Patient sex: M
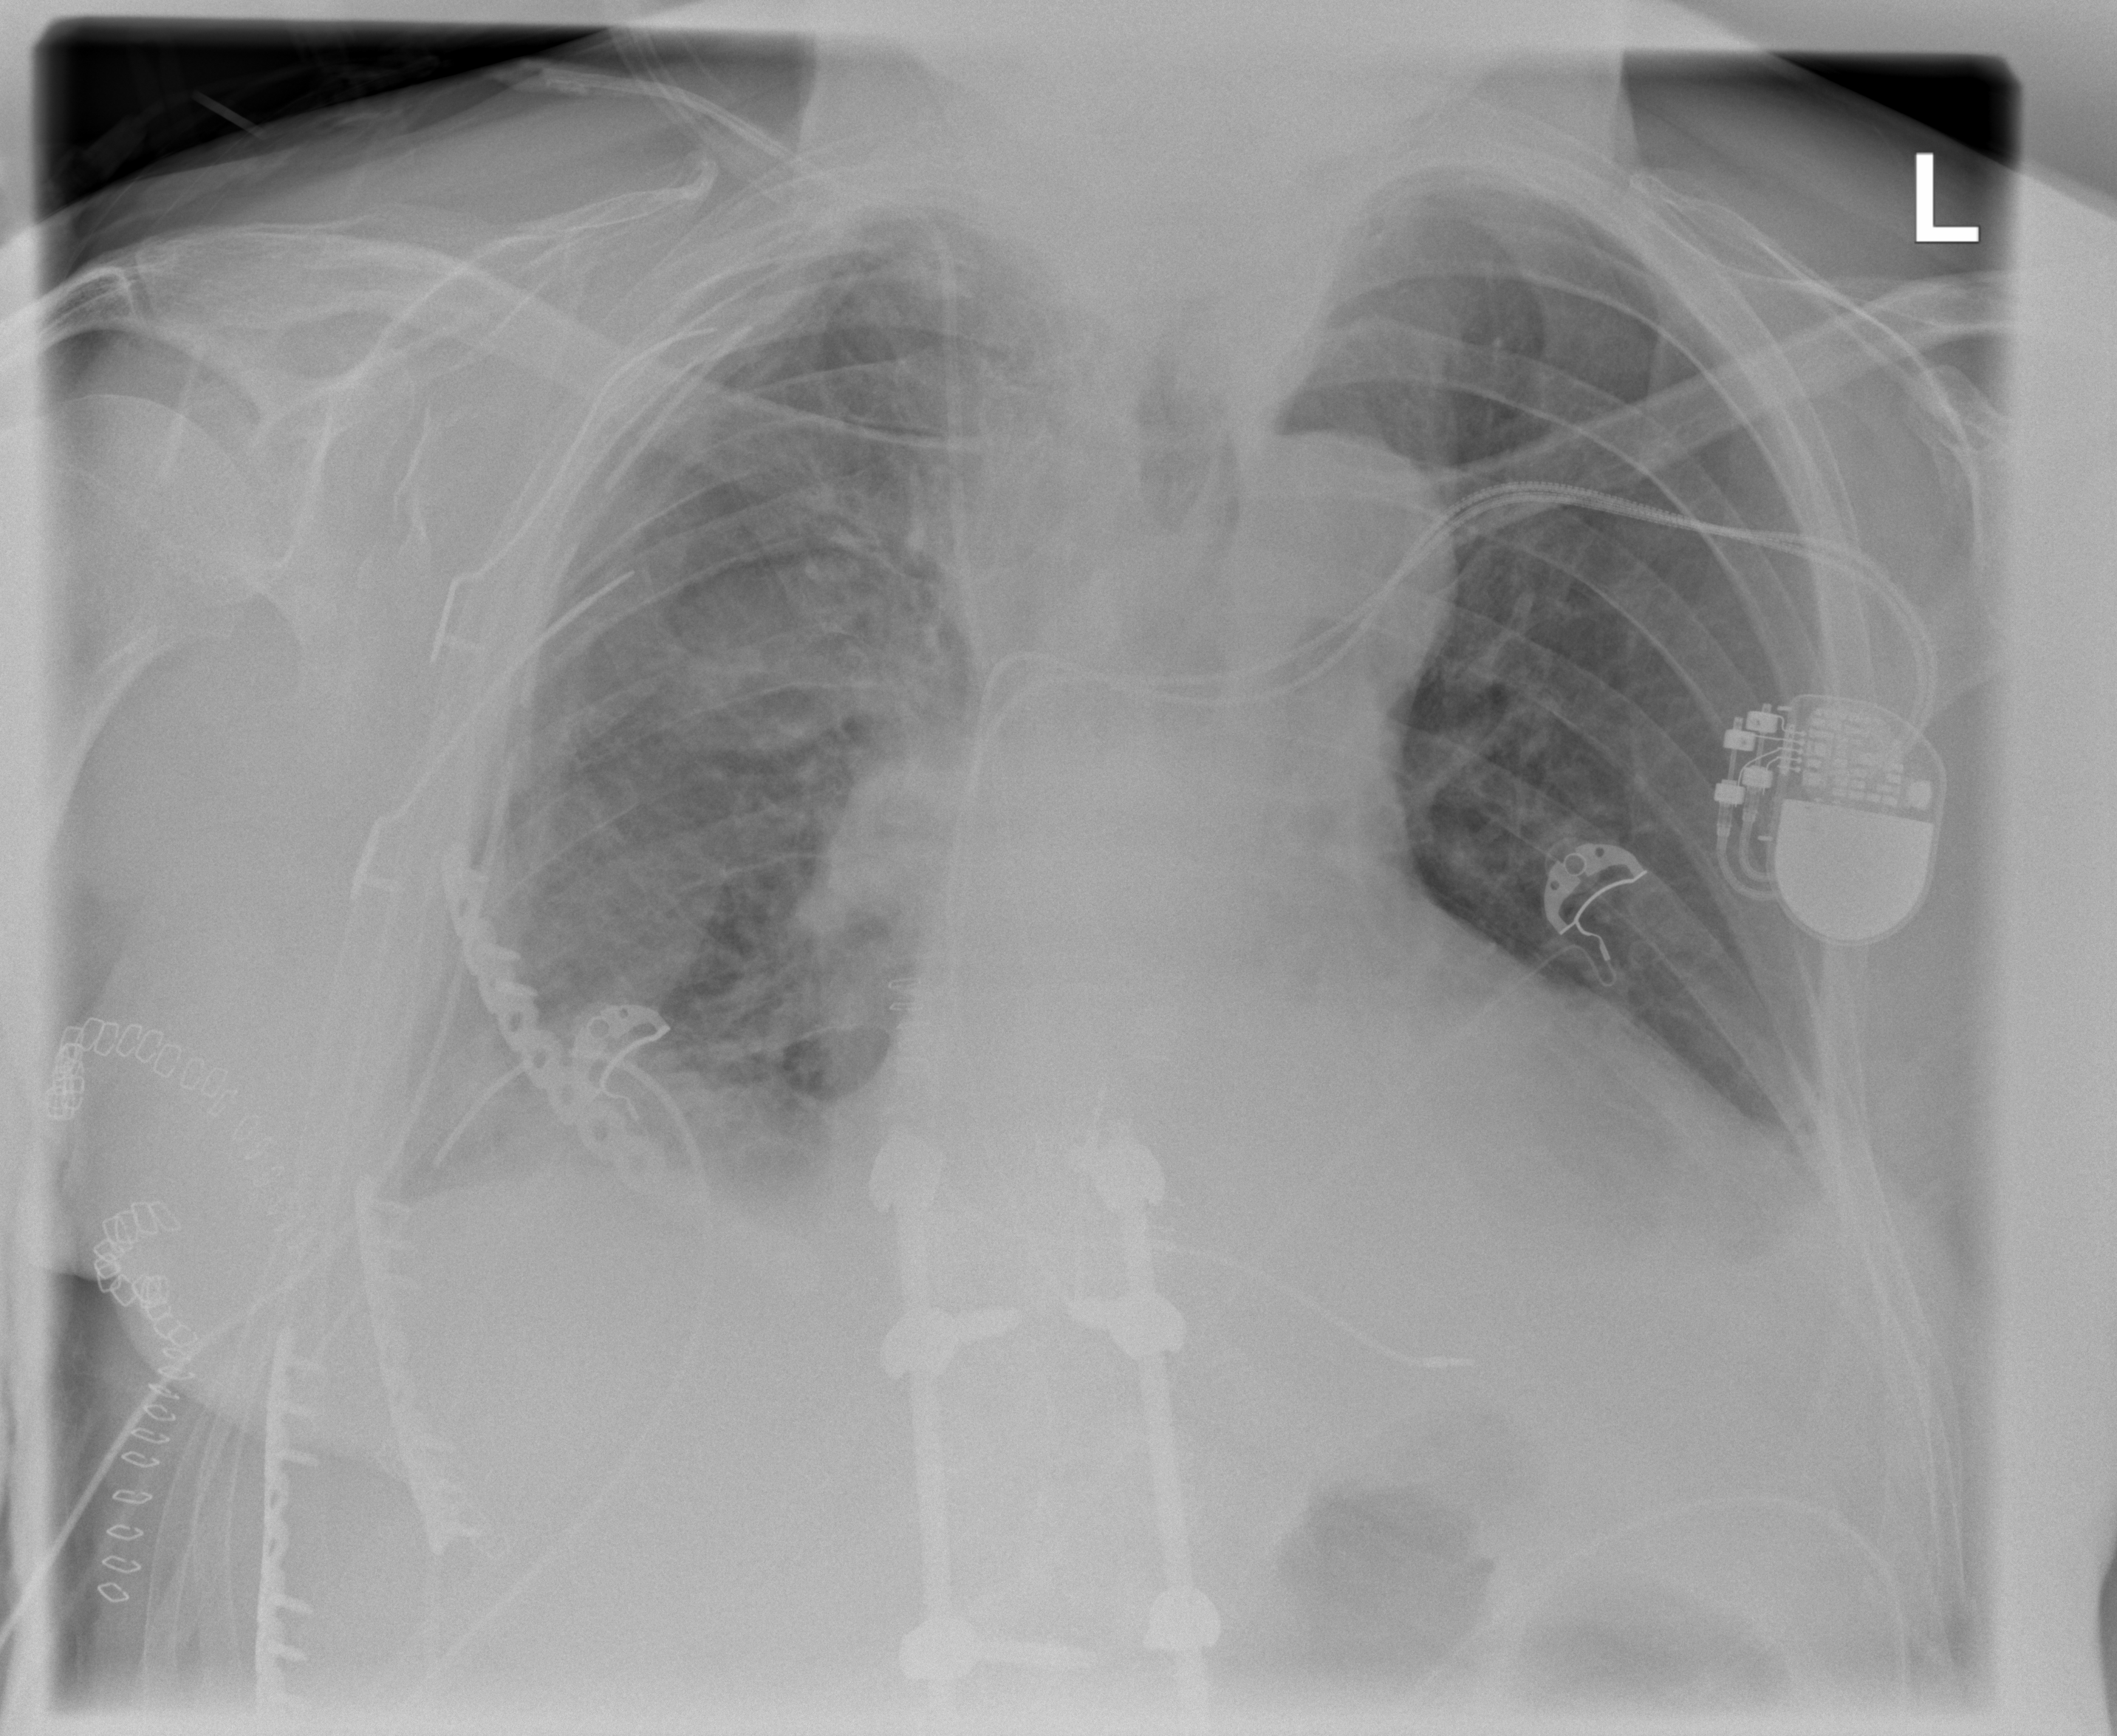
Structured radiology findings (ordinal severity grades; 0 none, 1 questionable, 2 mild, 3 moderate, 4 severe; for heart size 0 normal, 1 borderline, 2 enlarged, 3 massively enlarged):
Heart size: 3
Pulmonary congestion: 2
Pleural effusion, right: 2
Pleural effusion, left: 2
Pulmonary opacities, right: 2
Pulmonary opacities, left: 0
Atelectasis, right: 2
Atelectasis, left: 2